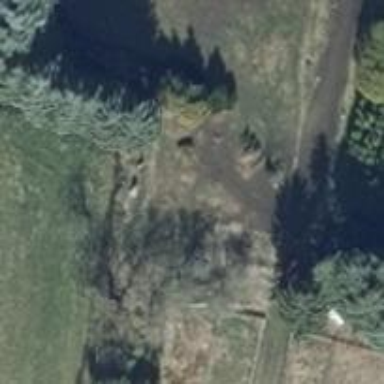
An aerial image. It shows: Row of evergreen needle-leaved trees.